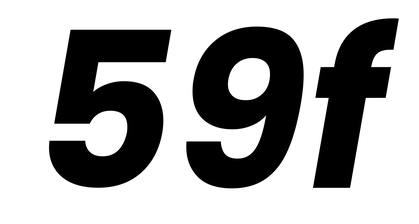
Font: Poppins-BoldItalic